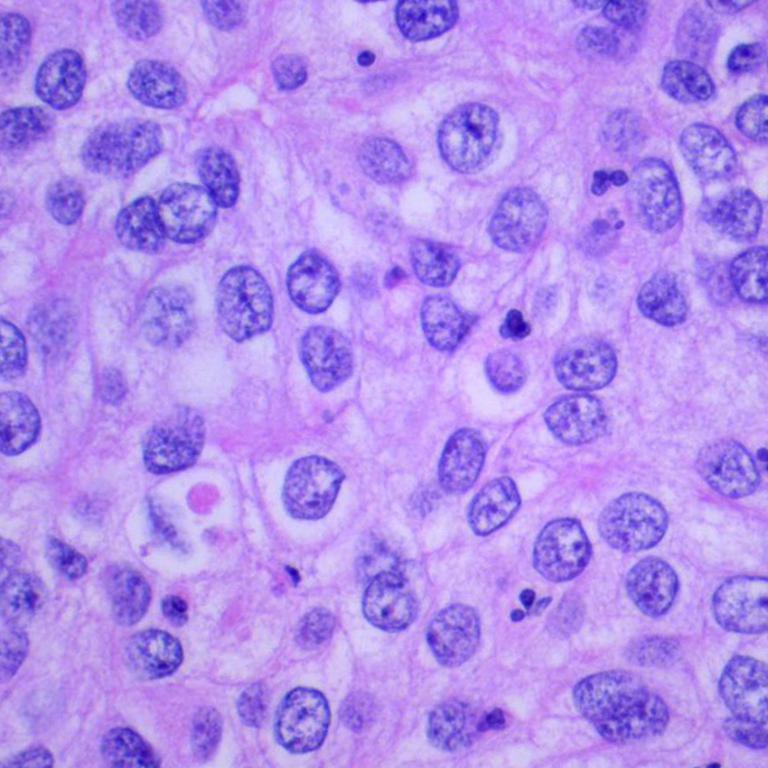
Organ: lung
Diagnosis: squamous carcinomas